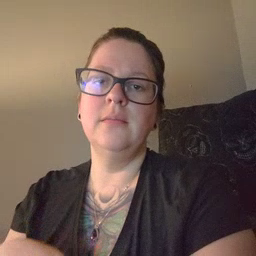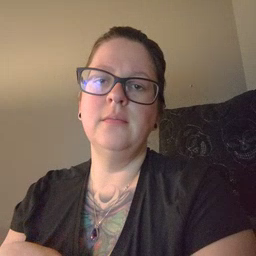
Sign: puzzle